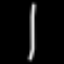
Label: line